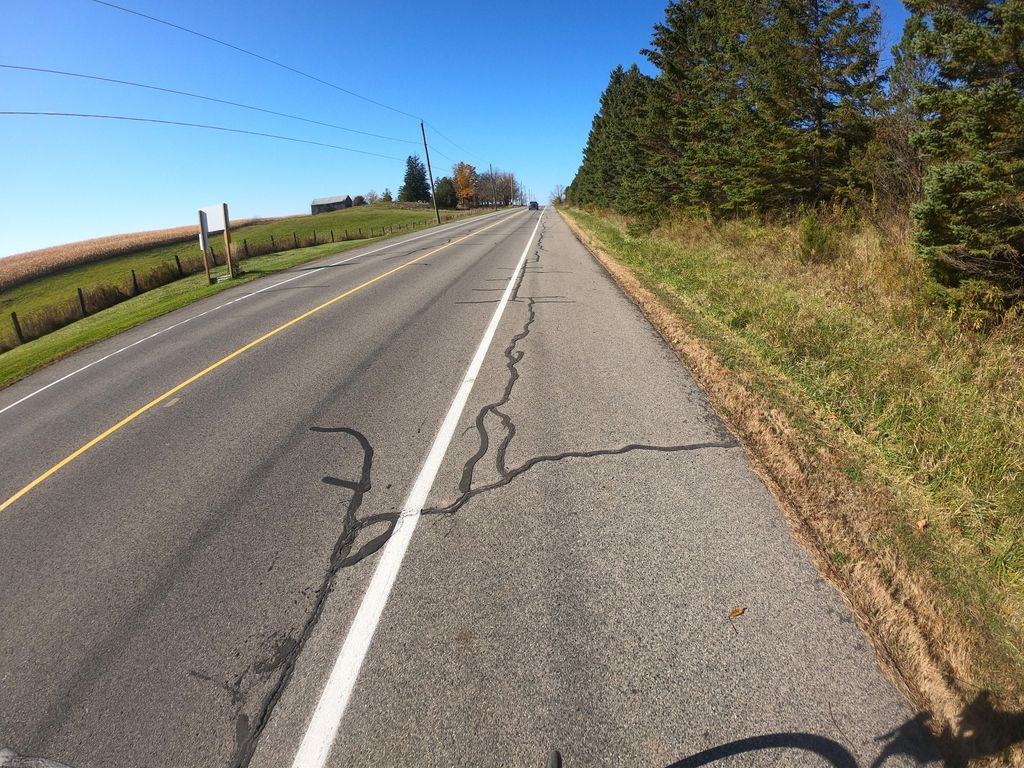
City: kitchener-waterloo